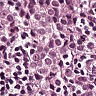
Metastatic tissue present: yes